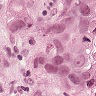
Metastatic tissue present: yes